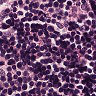
Metastatic tissue present: no